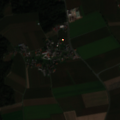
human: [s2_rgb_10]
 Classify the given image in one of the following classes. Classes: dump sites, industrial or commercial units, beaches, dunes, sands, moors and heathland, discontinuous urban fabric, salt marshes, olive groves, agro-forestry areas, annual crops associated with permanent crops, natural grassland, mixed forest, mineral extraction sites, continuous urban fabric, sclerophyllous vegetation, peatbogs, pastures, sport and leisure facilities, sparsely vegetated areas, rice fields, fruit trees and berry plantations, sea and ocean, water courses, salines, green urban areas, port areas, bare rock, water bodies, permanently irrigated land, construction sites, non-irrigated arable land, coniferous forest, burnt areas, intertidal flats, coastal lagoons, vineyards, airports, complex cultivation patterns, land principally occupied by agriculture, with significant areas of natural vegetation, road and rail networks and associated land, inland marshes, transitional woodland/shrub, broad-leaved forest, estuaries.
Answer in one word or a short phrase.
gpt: discontinuous urban fabric, non-irrigated arable land, mixed forest